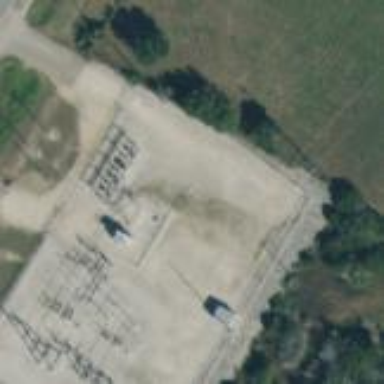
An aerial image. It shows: Distribution substation surrounded by fence.